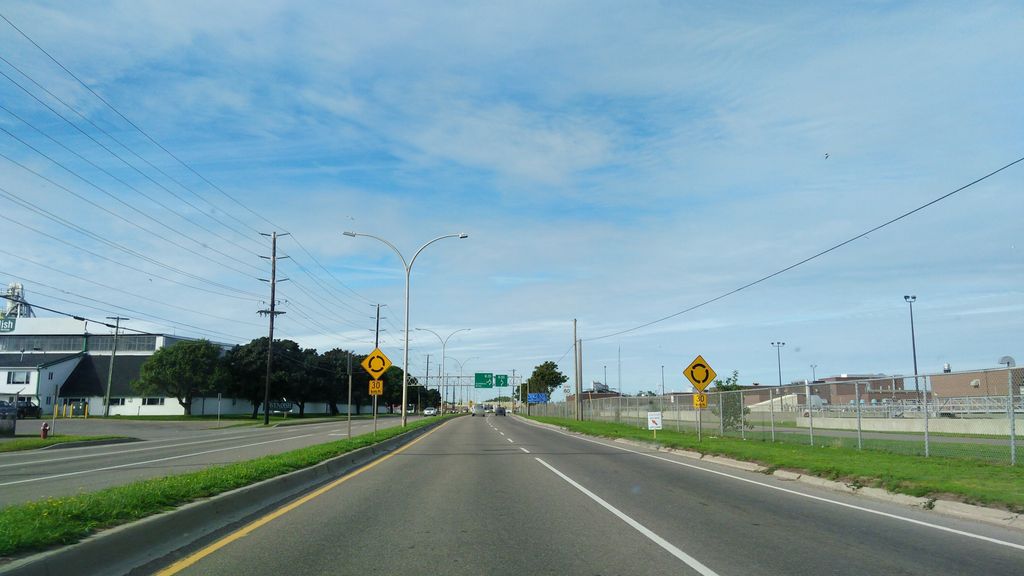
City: charlottetown